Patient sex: M
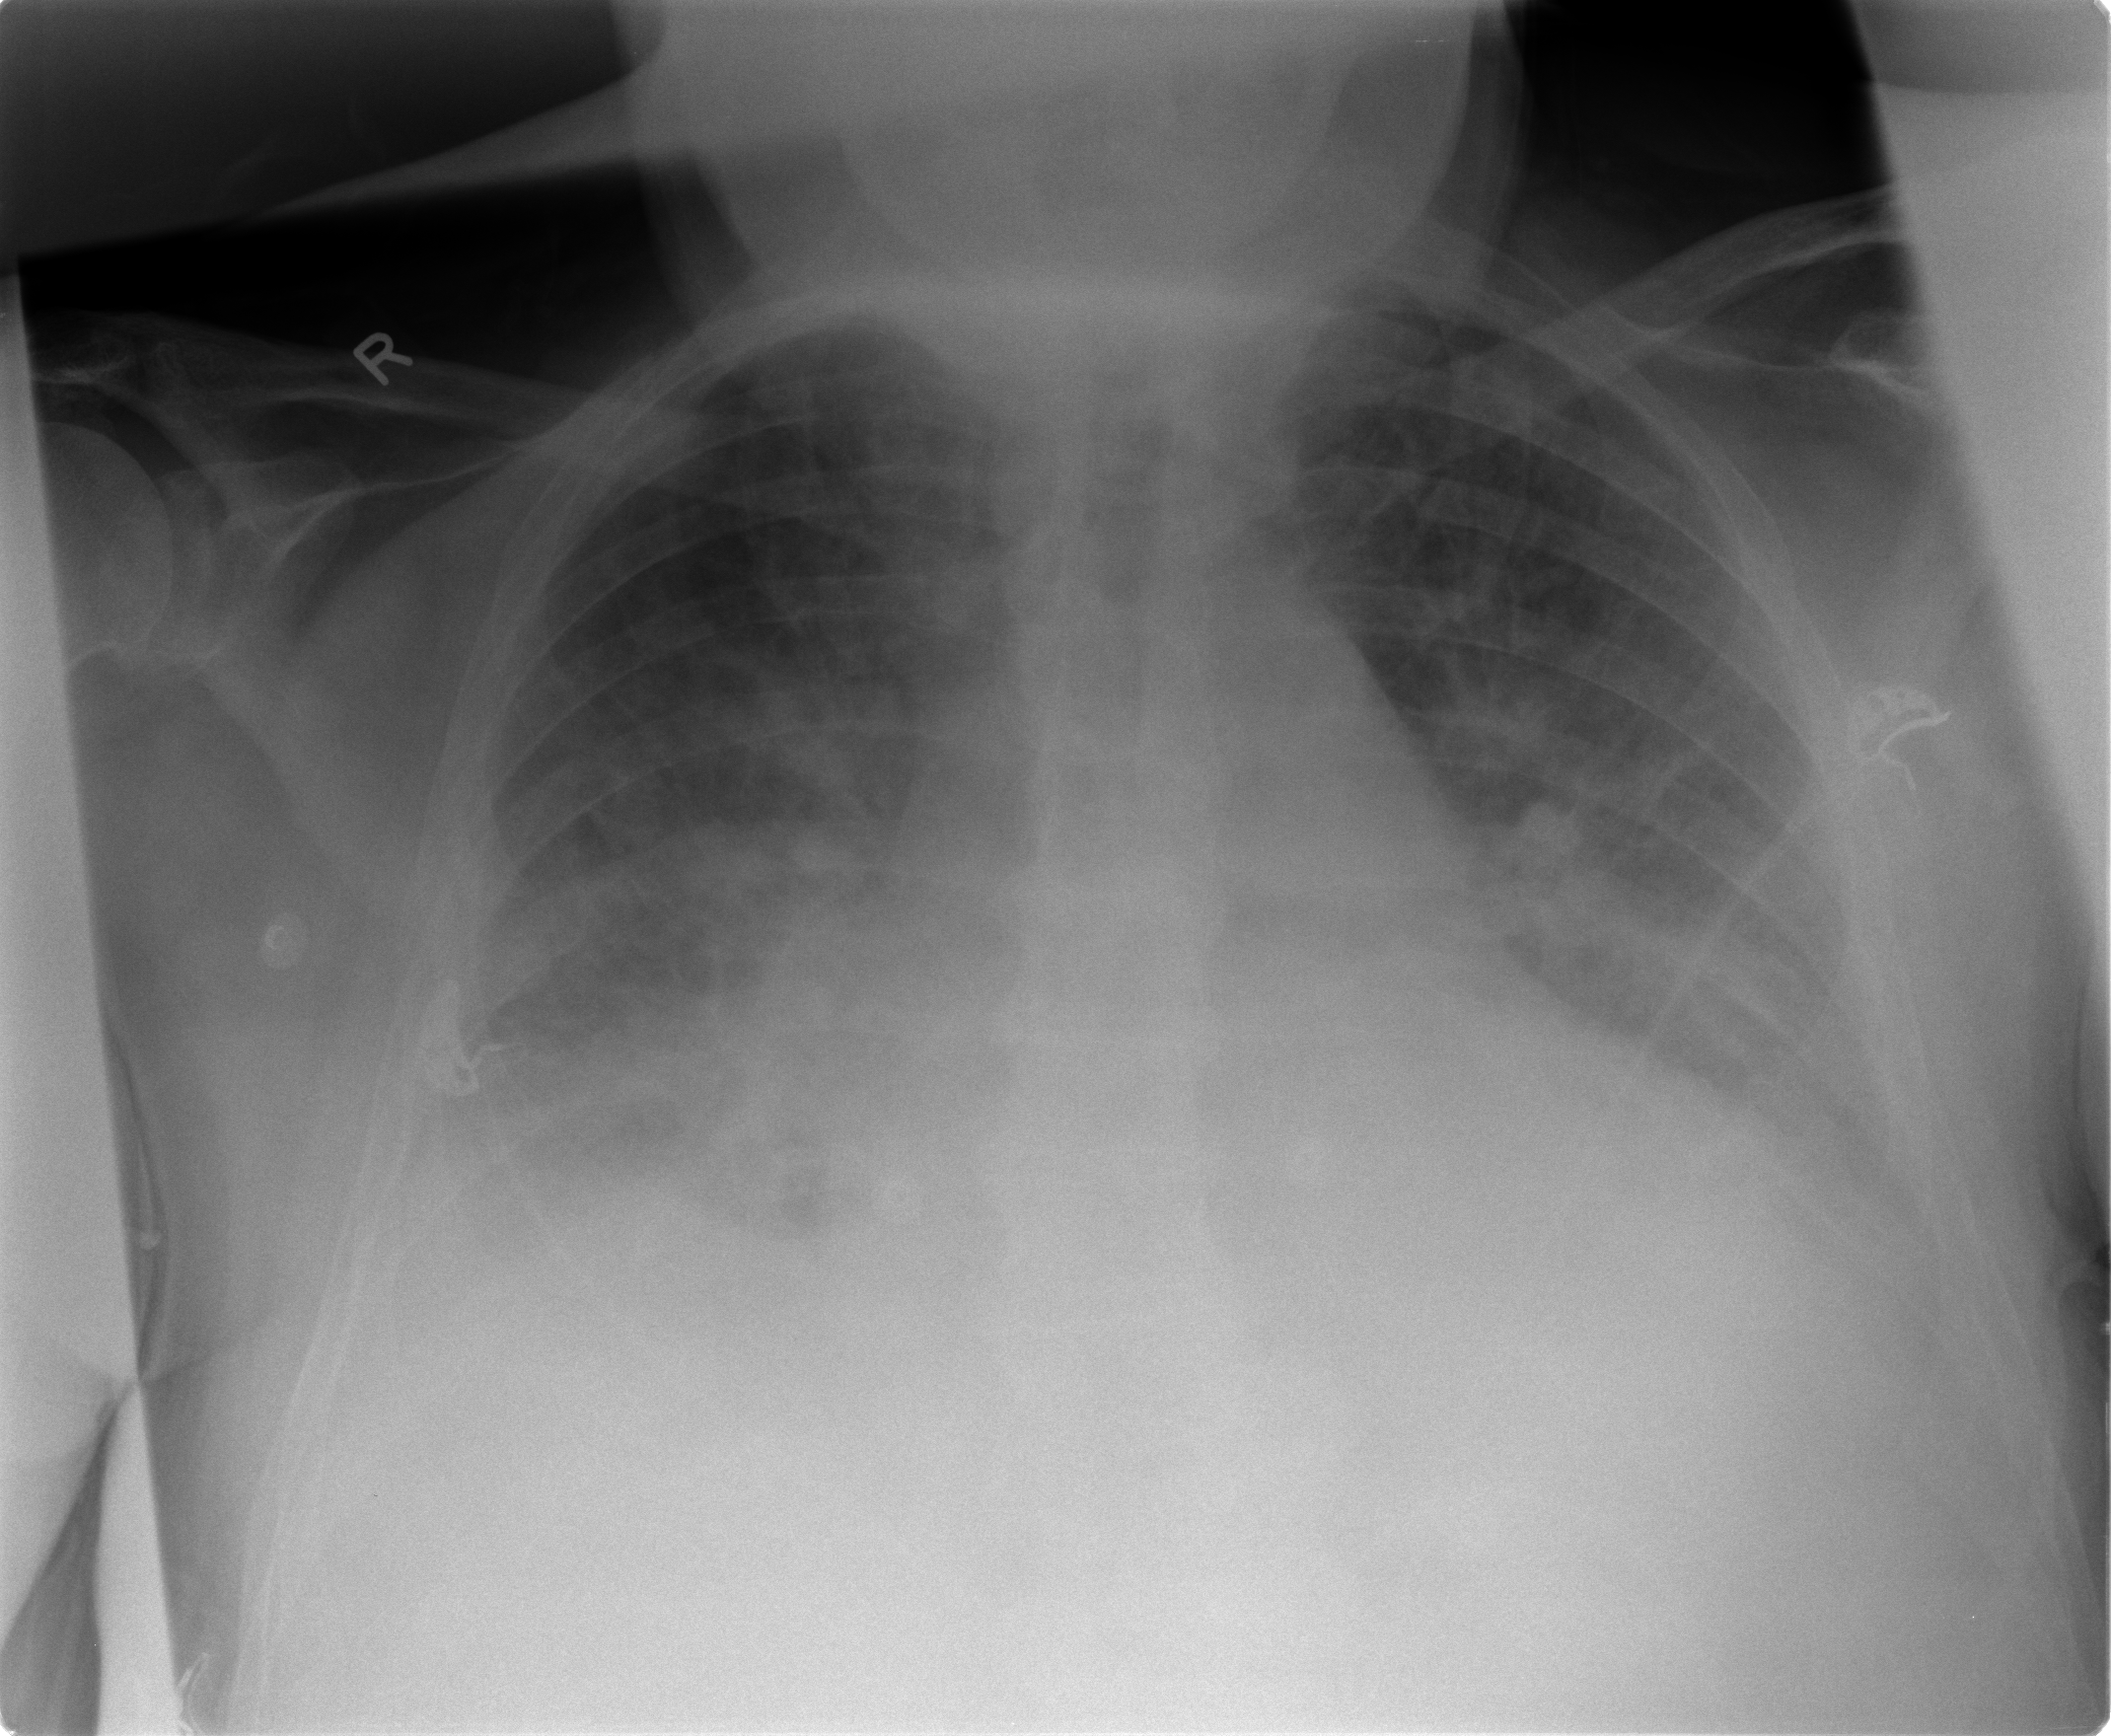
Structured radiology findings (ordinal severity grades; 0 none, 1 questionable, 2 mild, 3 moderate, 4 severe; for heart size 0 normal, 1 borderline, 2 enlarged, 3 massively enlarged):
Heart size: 2
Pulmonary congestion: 3
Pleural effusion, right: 2
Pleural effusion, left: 2
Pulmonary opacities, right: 2
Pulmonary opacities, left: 2
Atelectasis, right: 2
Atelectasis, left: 2